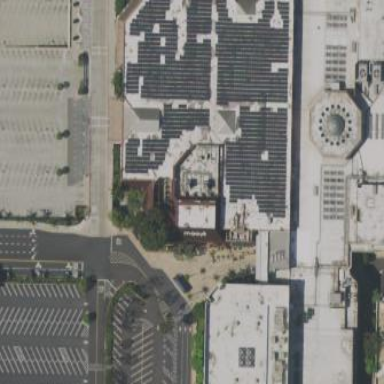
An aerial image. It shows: Department store building.